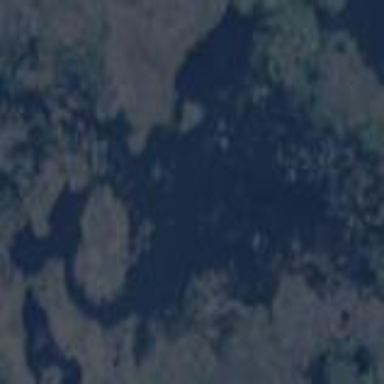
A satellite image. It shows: Lake with natural water.